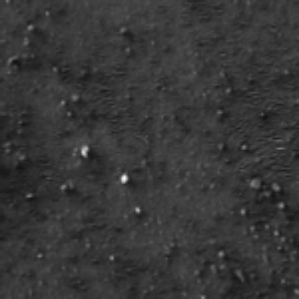
Label: frost